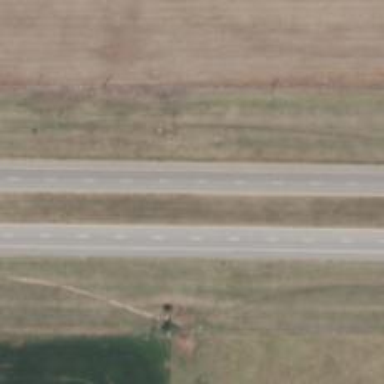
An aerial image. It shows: Trunk highway.